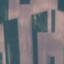
Label: AnnualCrop